Question:
**
I ask because I am not very familiar with Java and am currently converting some Java code to C# code and this one is giving me some trouble. I tried to restart Eclipse and computer. Thanks in advance.
**
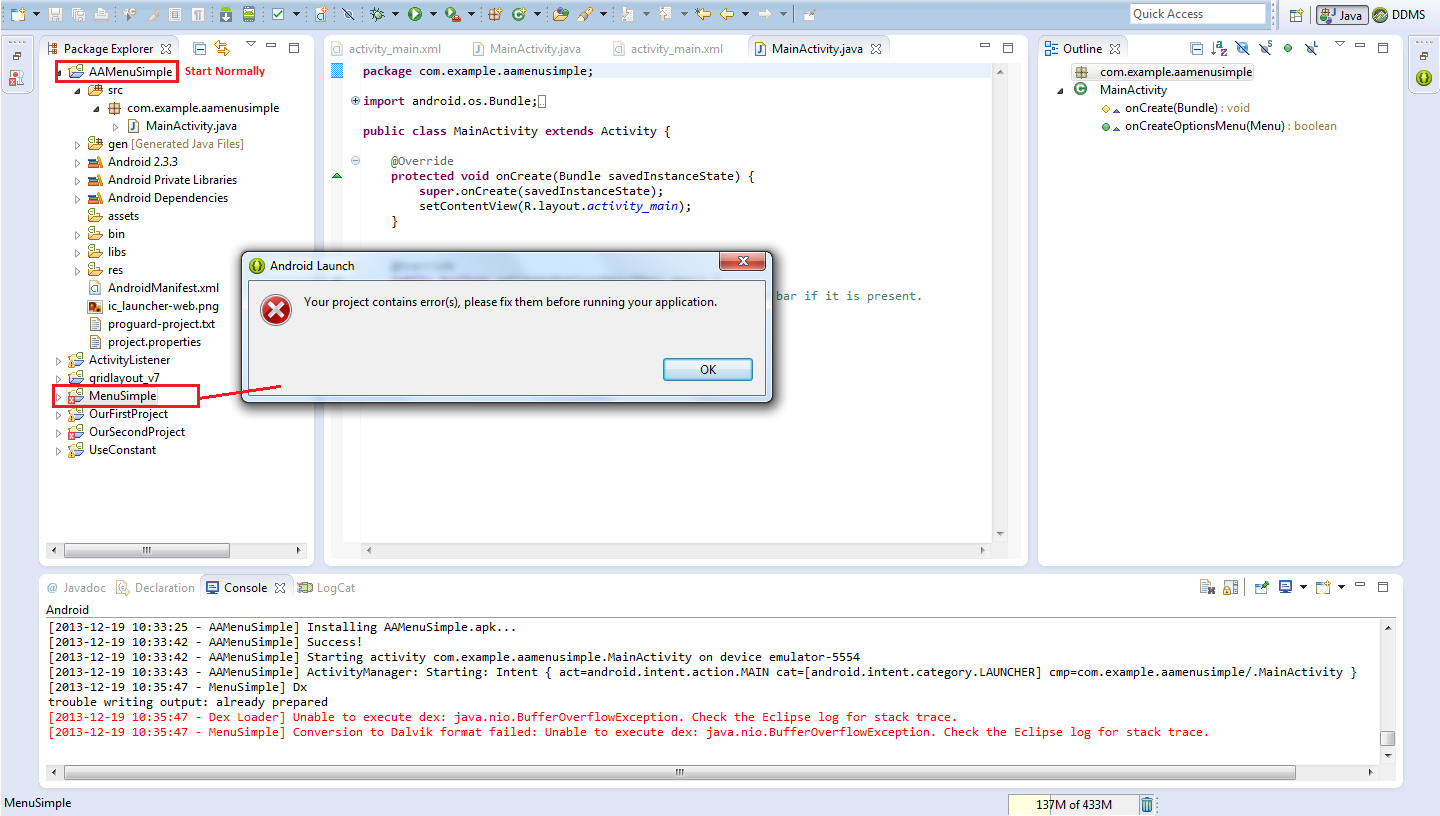
Answer: Follow this steps
1. right clcik on your project
2. go to properties
3. go to java build path
4. go to libraries tab
5. remove all the lib files from there (android dependency and android privet libraries) except android version lib
6. click ok
7. clean and build your project
8. run now